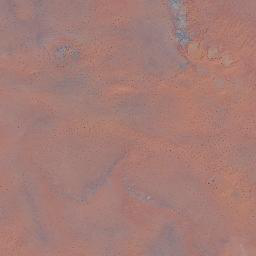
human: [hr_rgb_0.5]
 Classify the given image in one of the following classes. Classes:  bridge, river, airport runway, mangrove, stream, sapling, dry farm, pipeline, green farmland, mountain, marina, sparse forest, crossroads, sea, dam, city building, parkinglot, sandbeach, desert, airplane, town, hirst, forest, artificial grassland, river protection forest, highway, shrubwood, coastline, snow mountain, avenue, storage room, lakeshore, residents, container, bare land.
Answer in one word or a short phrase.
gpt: desert